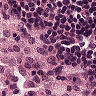
Metastatic tissue present: no